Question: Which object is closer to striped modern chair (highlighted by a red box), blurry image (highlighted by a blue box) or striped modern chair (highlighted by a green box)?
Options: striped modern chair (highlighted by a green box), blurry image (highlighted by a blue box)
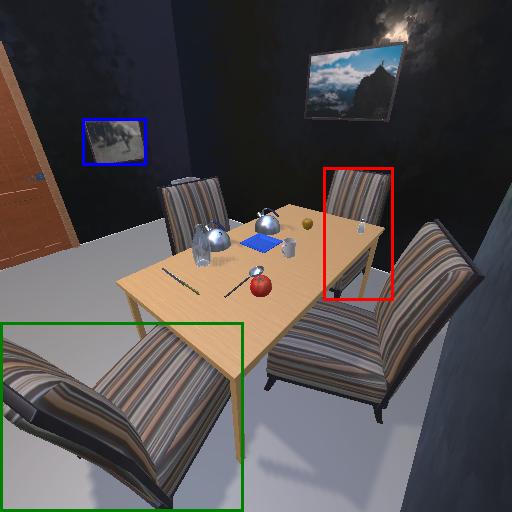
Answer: striped modern chair (highlighted by a green box)